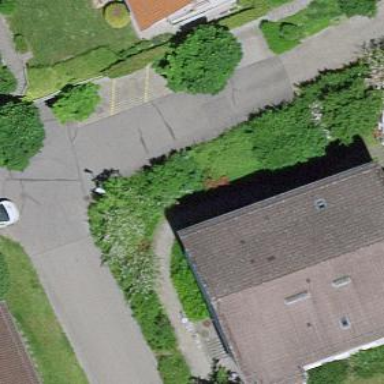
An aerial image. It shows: Gabled roof on residential building.